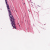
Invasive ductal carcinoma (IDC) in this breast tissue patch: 0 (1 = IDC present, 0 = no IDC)